Question:
After the updation of latest API 22.0.1 i couldn't view layouts other than the above error.what went wrong. Any one please help me?
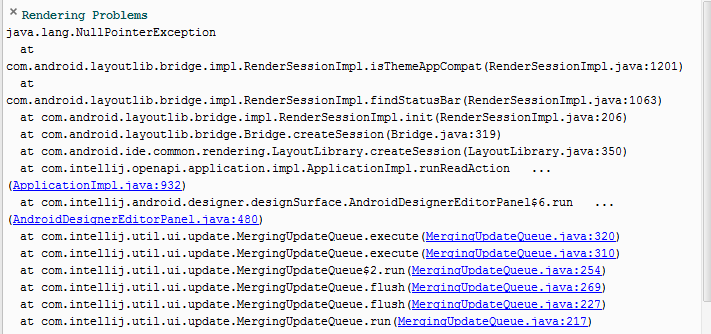
Answer: Change Layout Editor Theme
> AppTheme to Theme.Material
and give a try.
I got the same error while switch to Material Design with API 22.0.1.it has been given same error.the changes above i made helped me to fix it.